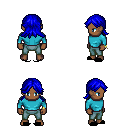
a pixel art fantasy rpg character, male body template, human, dark skin, teal long-sleeve shirt, teal pants, blue loose hair, bracelets, black slippers, four views (front, back, left, right), 2x2 character sprite sheet, small pixel art, hard edges, no anti-aliasing